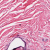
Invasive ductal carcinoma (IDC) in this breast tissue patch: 1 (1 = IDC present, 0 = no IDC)